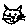
Label: cat